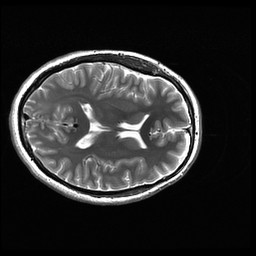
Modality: T2w
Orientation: axial
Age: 29
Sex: male
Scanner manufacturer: ge
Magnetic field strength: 3 T
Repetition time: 5.192 s
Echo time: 0.1003 s